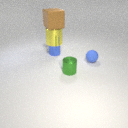
small blue metal cylinder below large yellow metal cylinder